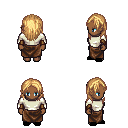
a pixel art fantasy rpg character, female body template, human, dark skin, white long-sleeve shirt, robe skirt, light blonde long hairstyle, cloth bracers, black slippers, four views (front, back, left, right), 2x2 character sprite sheet, small pixel art, hard edges, no anti-aliasing